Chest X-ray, PA view. Patient: 8 years old, sex M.
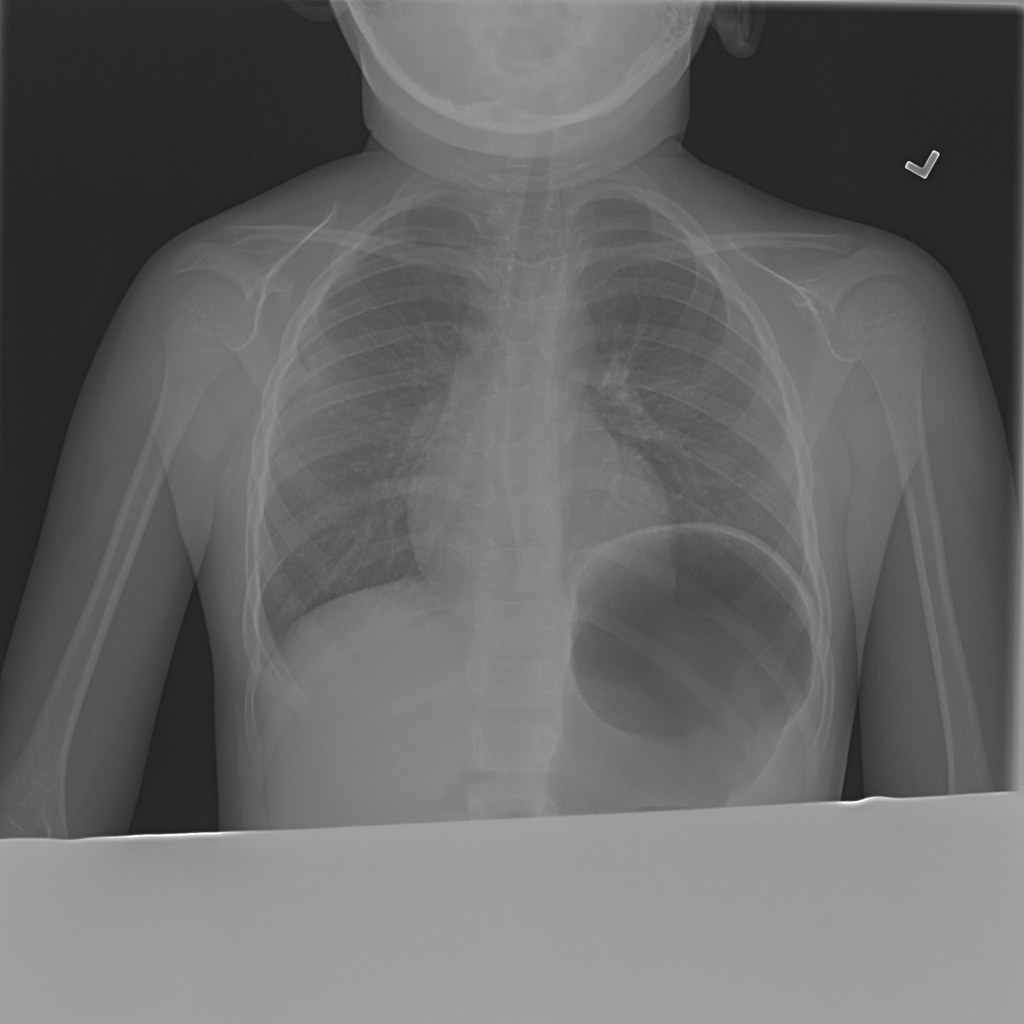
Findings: No Finding